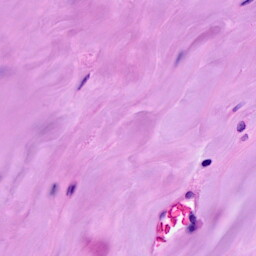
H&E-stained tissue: Breast